六年级 · 算术
 在下图的数轴上，点 $\mathrm{A}$ 表示的数是 $\qquad$ )，点 $B$ 表示的数是 $\qquad$ )。

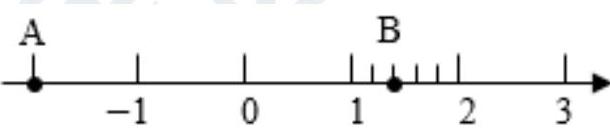
答案: $-2 \quad 1.4$